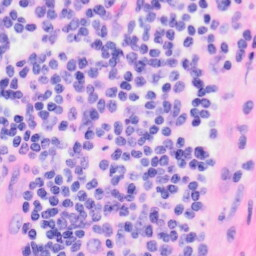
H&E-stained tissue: Kidney